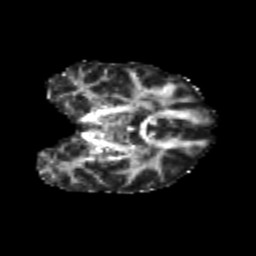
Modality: FA
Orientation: coronal
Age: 22
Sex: female
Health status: healthy
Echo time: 0.074 s